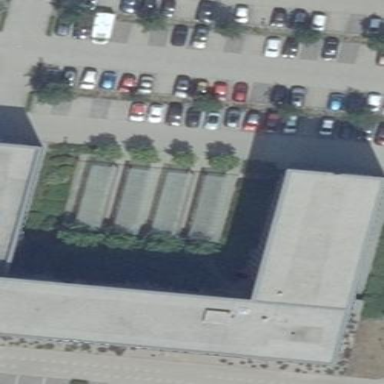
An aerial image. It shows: Bicycle parking area with stands available.